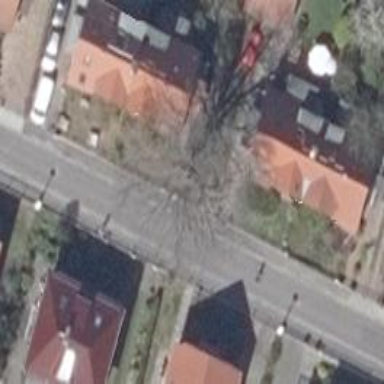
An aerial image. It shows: Residential road with asphalt surface and sidewalks on both sides.